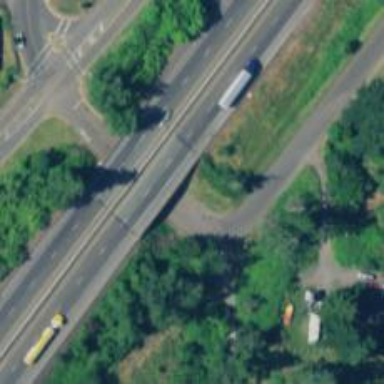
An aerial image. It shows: Bridge over motorway.